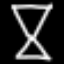
Label: hourglass